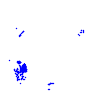
Particle: electron